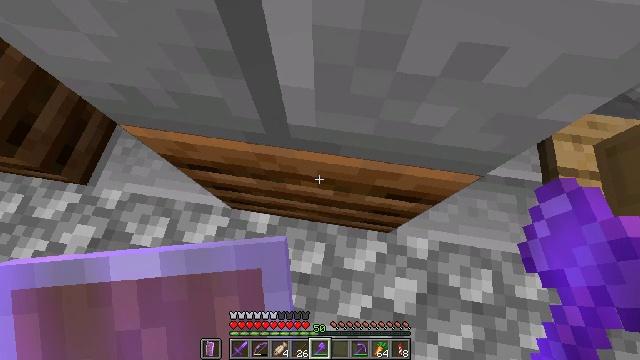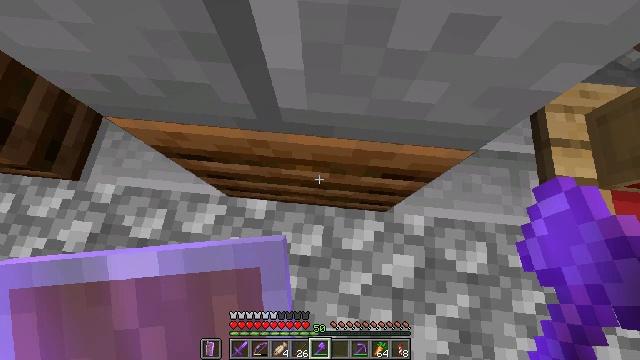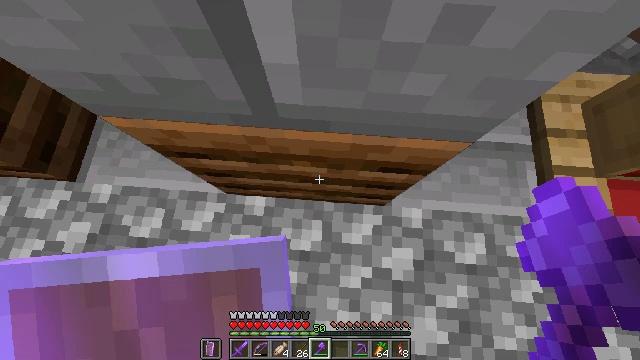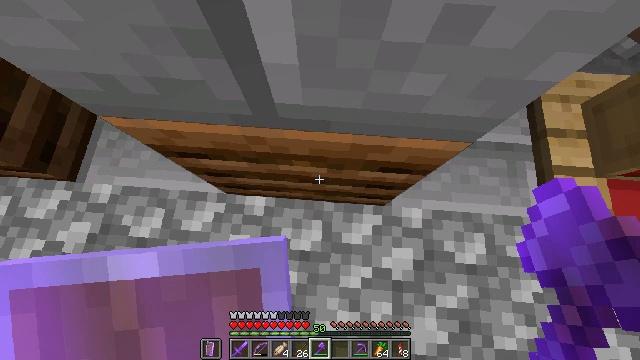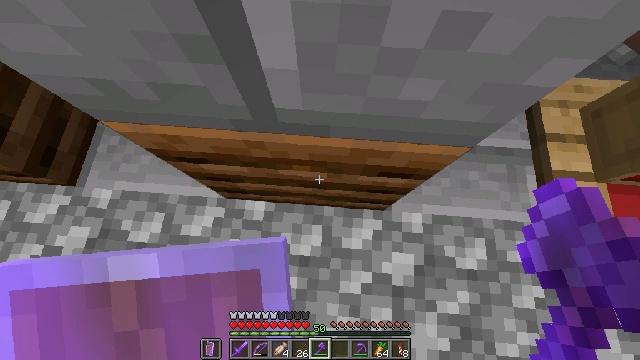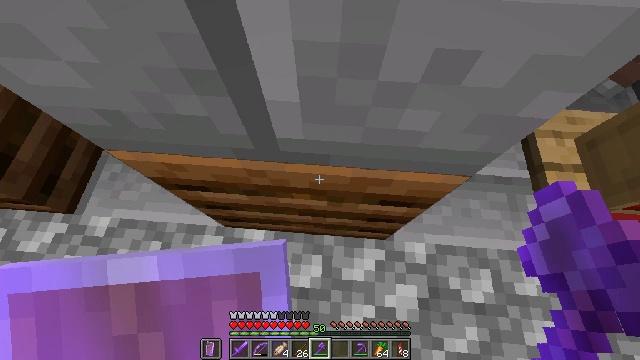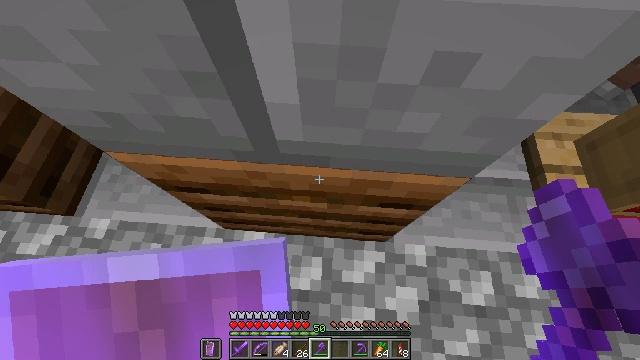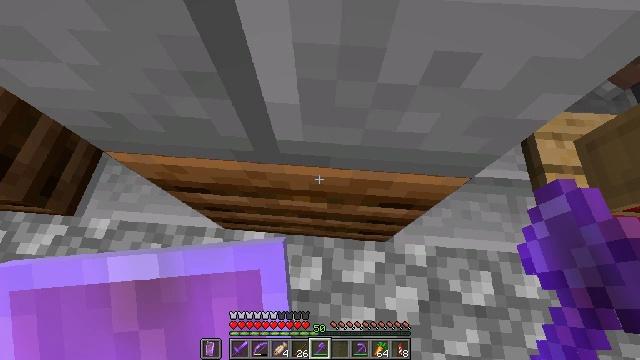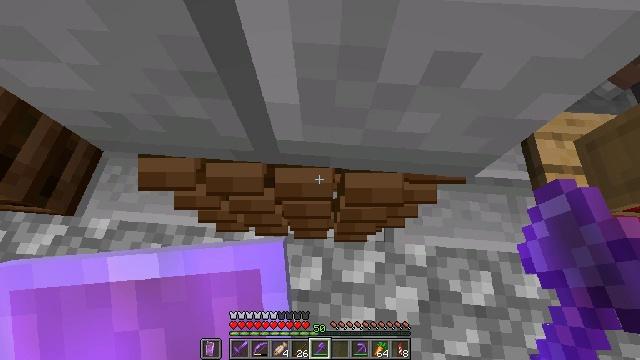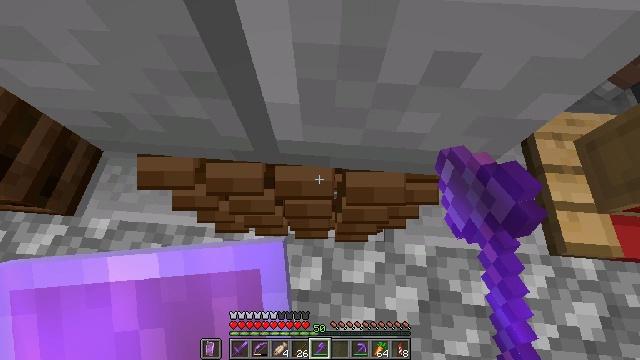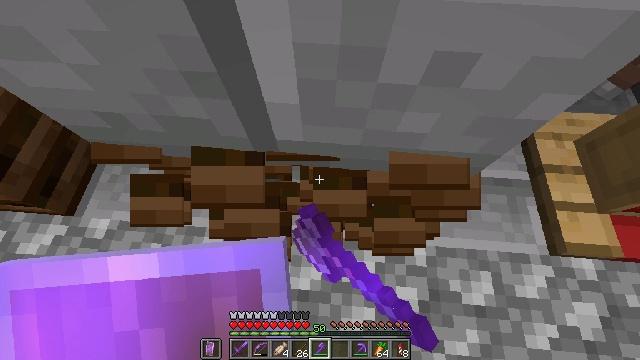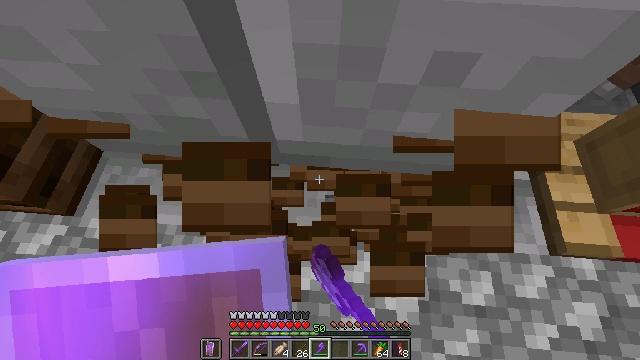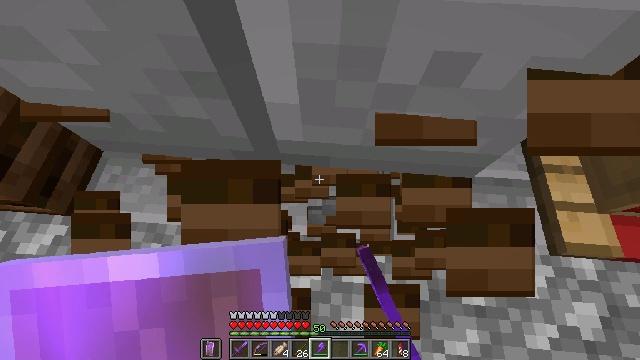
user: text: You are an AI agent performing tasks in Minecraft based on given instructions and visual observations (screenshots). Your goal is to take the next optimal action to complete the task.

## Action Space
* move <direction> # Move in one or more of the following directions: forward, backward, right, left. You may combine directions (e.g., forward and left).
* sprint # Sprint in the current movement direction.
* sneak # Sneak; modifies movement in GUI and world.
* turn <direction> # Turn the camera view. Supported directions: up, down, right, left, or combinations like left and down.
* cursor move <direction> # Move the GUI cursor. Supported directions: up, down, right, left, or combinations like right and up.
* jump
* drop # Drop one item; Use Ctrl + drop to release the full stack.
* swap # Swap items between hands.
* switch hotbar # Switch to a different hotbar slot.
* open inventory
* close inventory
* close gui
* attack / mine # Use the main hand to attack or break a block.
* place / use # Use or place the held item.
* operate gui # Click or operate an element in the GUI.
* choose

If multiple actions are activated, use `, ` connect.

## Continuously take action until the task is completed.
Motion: motion action
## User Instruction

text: Mine the composter block.
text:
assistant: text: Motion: turn right and down
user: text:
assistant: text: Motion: turn right and down
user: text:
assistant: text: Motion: no_op
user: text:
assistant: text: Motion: turn up
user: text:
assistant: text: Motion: turn up
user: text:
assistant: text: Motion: no_op
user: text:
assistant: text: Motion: no_op
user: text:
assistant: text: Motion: attack / mine
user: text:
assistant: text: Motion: attack / mine
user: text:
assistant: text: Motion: attack / mine
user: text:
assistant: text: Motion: attack / mine
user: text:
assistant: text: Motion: attack / mine
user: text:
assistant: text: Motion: attack / mine